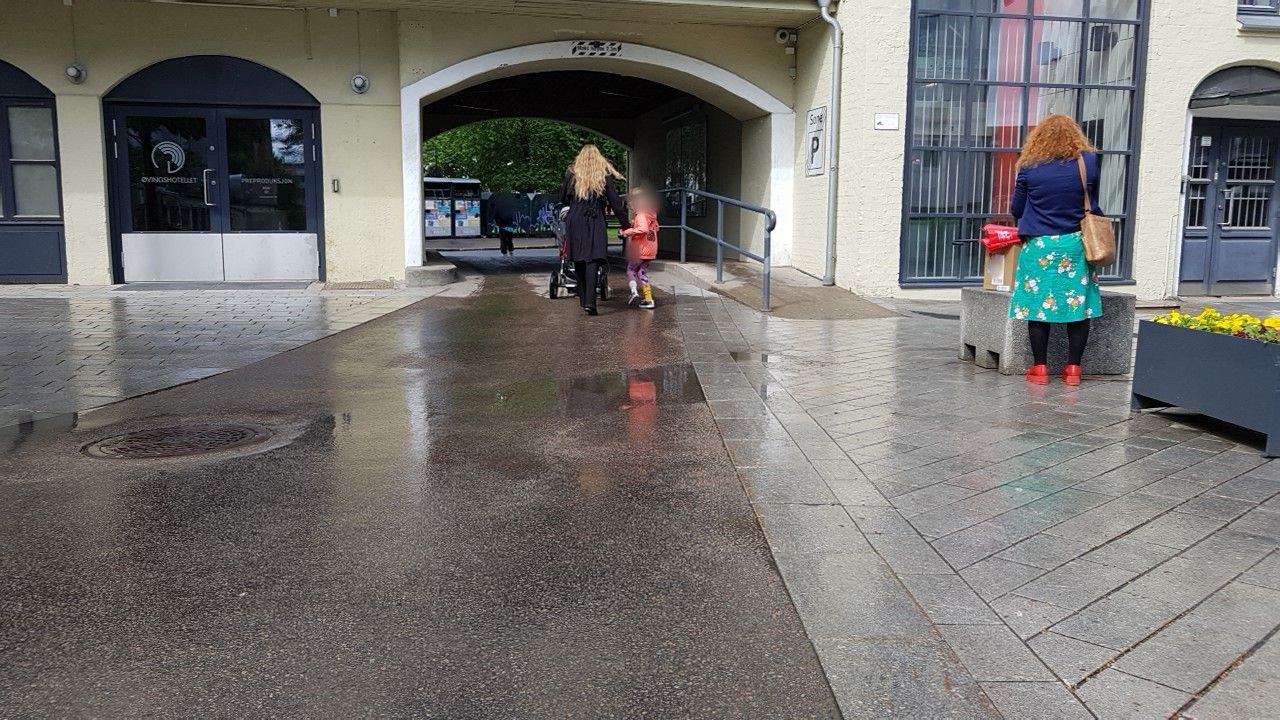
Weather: clear
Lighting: day
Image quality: good
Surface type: walking surface
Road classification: service
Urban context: urban centre
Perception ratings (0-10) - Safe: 6.41, Lively: 8.6, Beautiful: 8.7, Boring: 2.96, Depressing: 2.25, Wealthy: 8.23